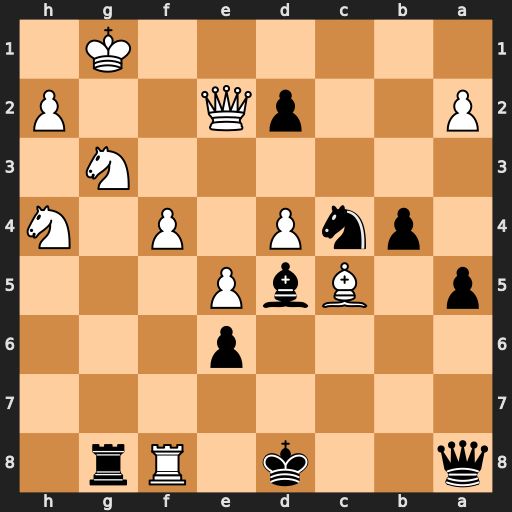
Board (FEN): q2k1Rr1/8/4p3/p1BbP3/1pnP1P1N/6N1/P2pQ2P/6K1
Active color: b
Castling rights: -
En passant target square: -
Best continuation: Rxf8 Bxf8 Qa7 Bc5 Qh7